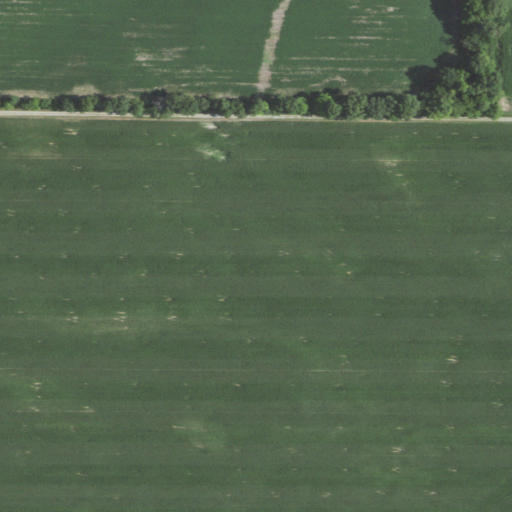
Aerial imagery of plain(s) in Illinois named Flat Prairie containing cultivated crops, open development, pasture, and low intensity development